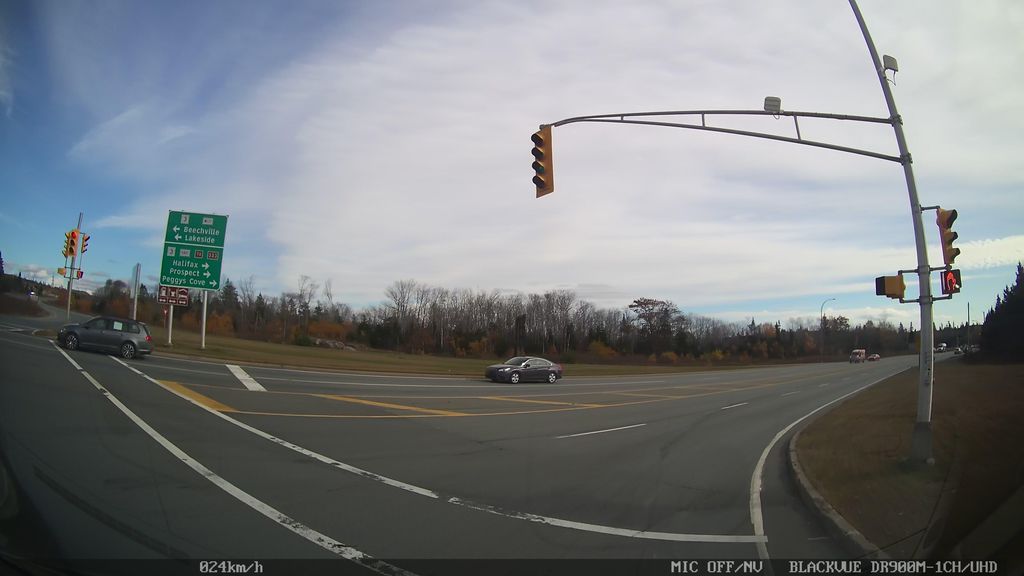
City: halifax